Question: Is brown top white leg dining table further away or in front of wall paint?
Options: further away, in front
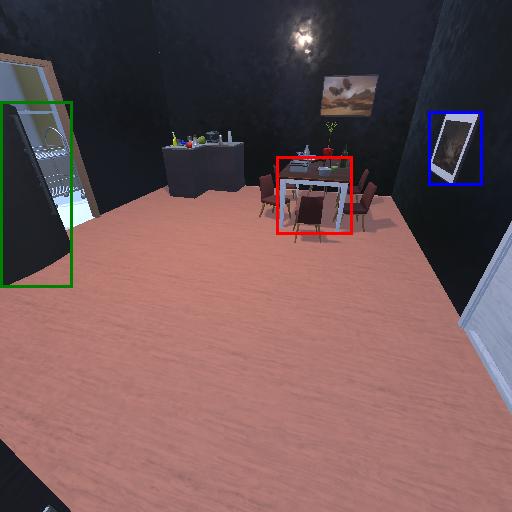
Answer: further away